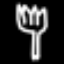
Label: fork